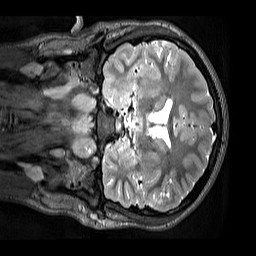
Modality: T2w
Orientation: coronal
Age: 12
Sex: male
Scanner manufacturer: siemens
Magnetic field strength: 3 T
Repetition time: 3.2 s
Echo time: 0.408 s